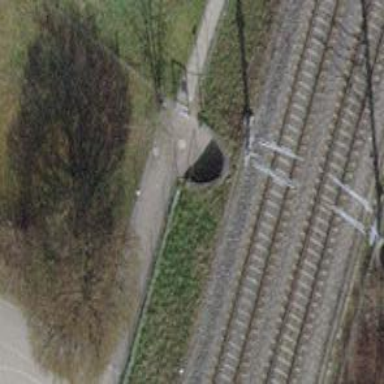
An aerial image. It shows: Path through tunnel.